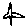
Label: star